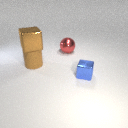
small blue metal cube to the right of large brown rubber cylinder